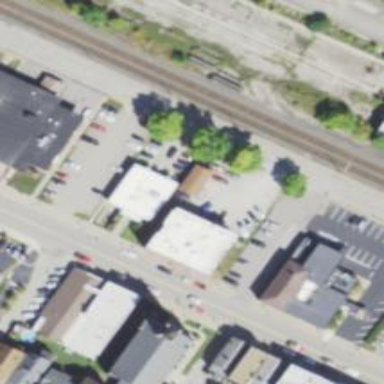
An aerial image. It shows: Clinic.